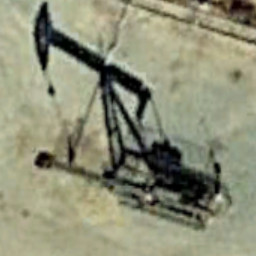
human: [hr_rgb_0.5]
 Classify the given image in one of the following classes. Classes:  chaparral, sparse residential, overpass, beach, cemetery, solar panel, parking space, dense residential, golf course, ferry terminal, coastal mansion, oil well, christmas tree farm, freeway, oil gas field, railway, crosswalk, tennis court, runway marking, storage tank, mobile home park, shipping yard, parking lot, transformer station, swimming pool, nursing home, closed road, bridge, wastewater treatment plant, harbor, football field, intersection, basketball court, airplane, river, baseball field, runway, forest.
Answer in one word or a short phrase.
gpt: oil well